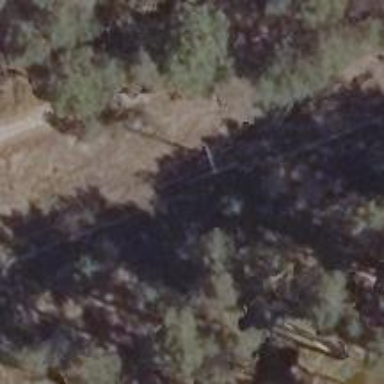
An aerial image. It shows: Power pole.